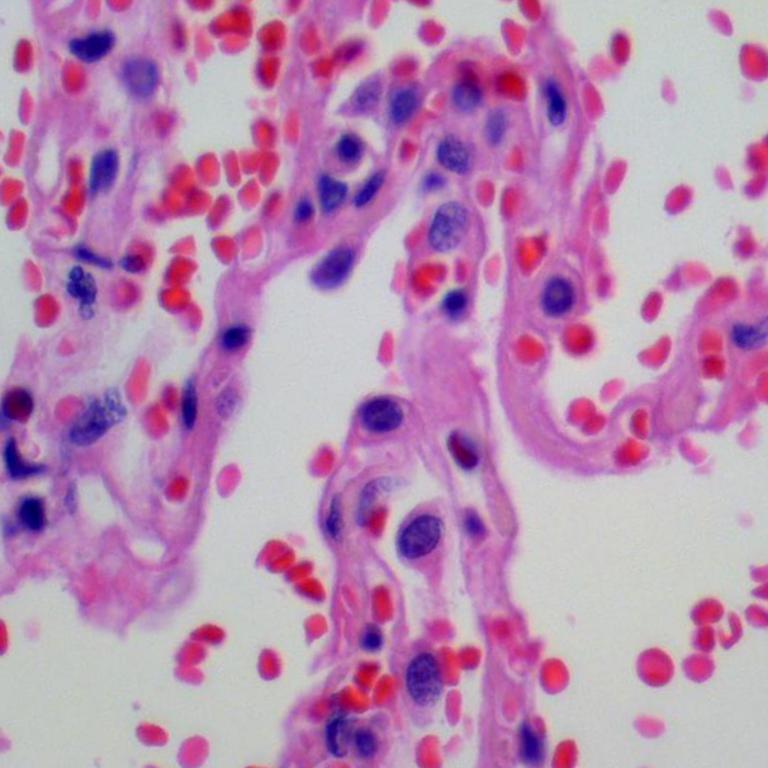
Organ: lung
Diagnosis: benign